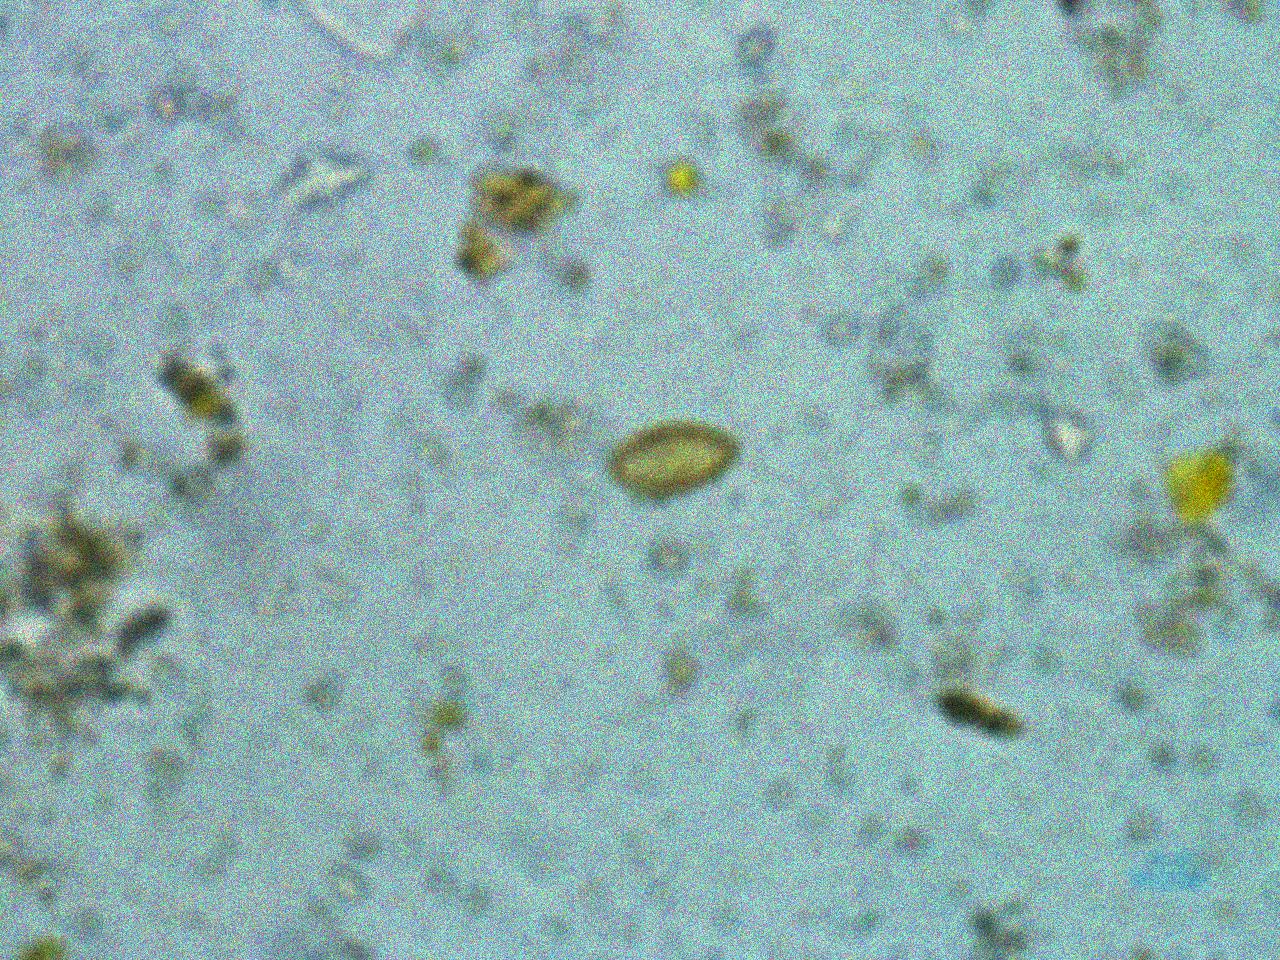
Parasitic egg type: Opisthorchis viverrine